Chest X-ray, AP view. Patient: 31 years old, sex M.
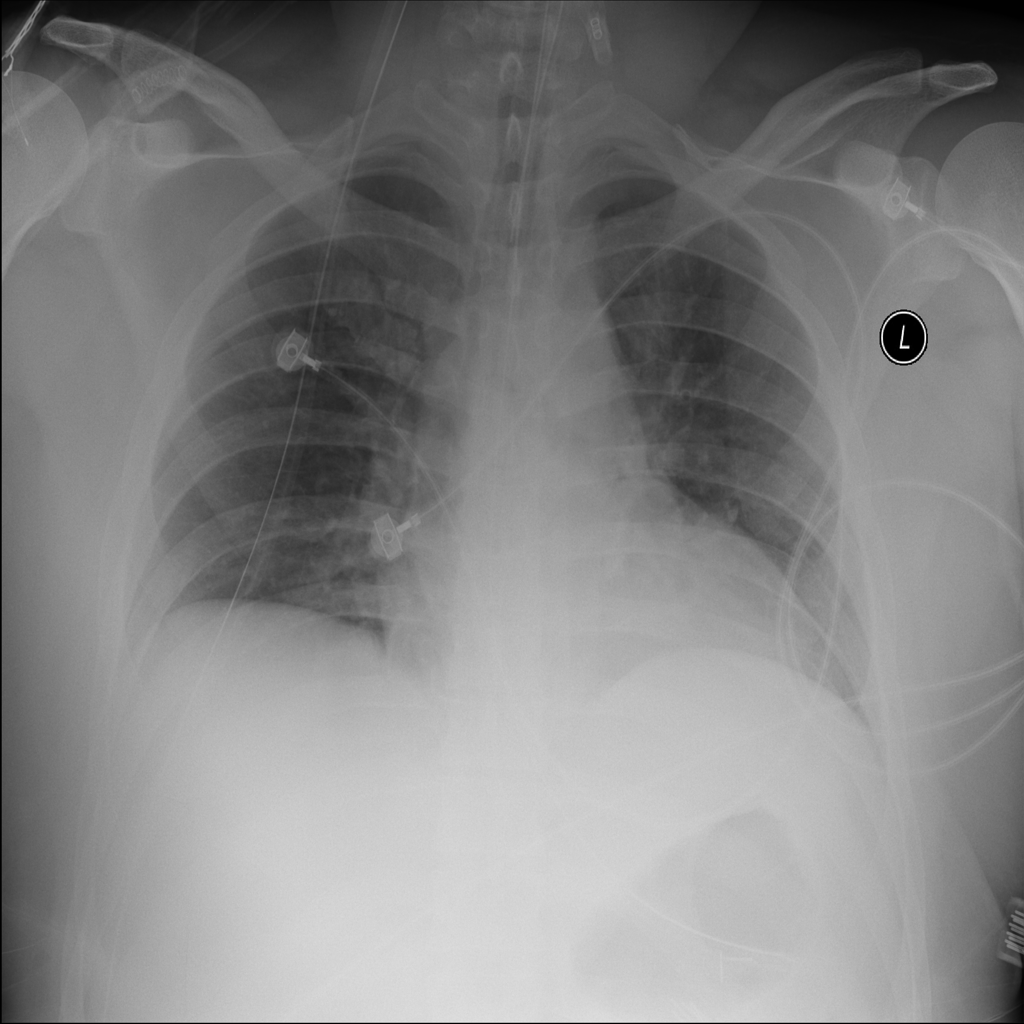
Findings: No Finding